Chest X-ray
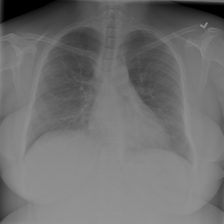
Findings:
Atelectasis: negative
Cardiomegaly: negative
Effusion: negative
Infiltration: negative
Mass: negative
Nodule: negative
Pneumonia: negative
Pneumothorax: negative
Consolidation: negative
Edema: negative
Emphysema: negative
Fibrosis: negative
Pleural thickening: negative
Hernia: negative